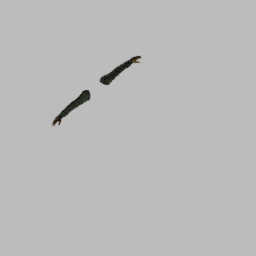
Label: people